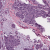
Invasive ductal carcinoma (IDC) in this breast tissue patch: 1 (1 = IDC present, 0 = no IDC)